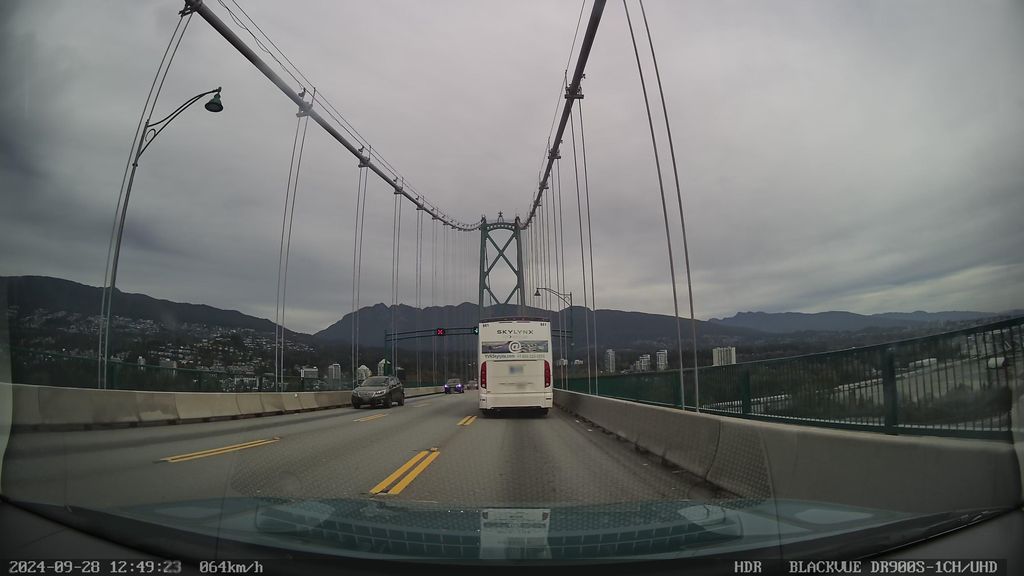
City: vancouver